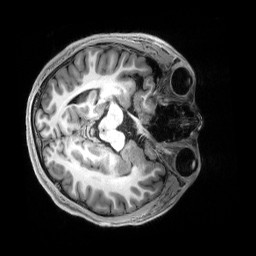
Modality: T1w
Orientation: axial
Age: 20
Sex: male
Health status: healthy
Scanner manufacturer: siemens
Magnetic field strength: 3 T
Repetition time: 2.5 s
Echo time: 0.00222 s